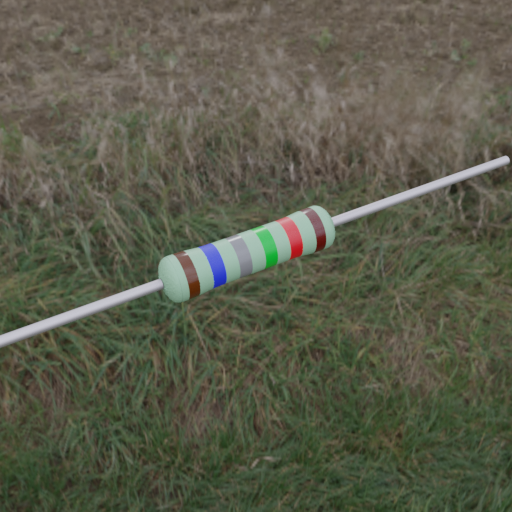
Resistor colour bands (in order): brown, blue, gray, green, red, brown